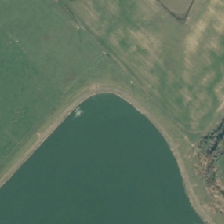
Land cover: lake_pond